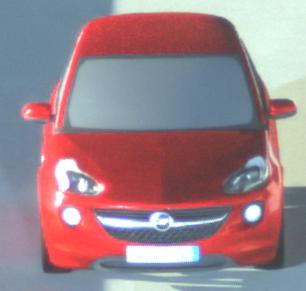
Make: Opel
Model: ADAM 1.2
Detailed model: ADAM
Model produced from: 2013/01
Model produced until: 2014/11
Doors: 3
Color: red
Road condition: dry road
Daytime: night
Contrast: high contrast